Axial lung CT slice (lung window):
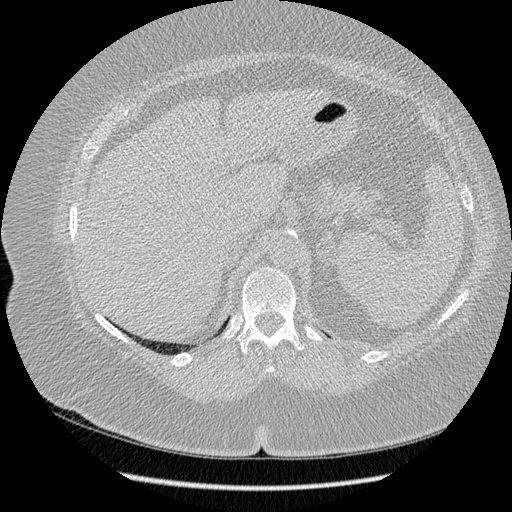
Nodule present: no